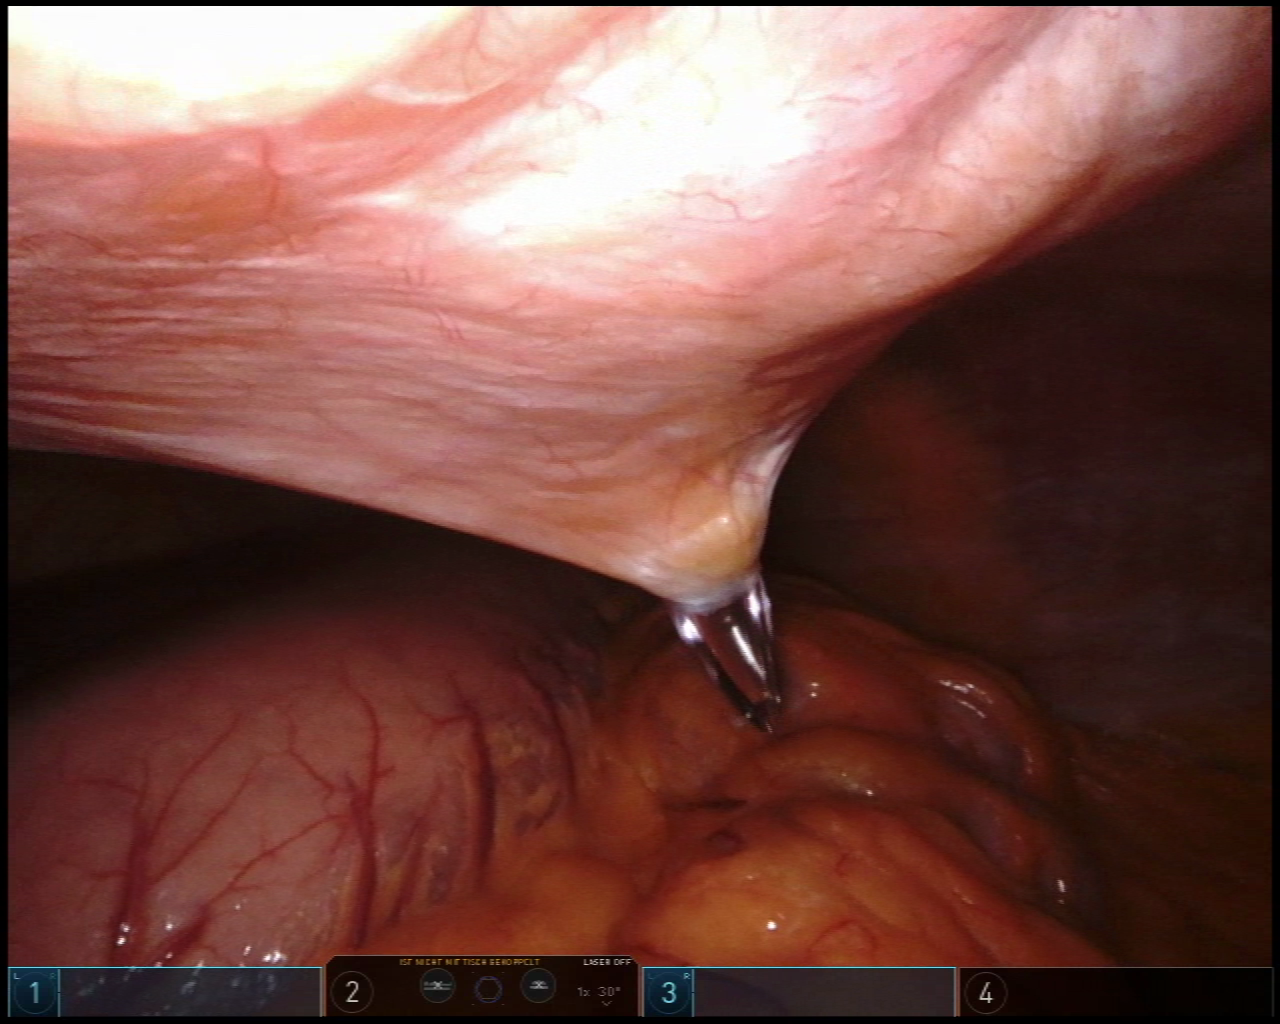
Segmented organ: abdominal_wall
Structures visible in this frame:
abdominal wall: yes
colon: yes
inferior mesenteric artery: no
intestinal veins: no
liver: yes
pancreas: no
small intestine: no
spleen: no
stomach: yes
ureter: no
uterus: no
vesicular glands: no